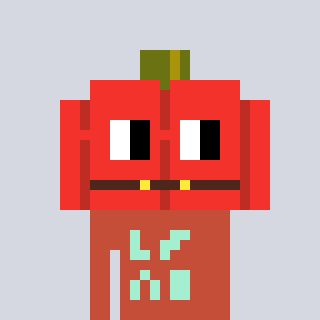
a pixel art character with square red glasses, a pumpkin-shaped head and a rust-colored body on a cool background